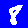
Digit: 8